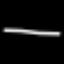
Label: line